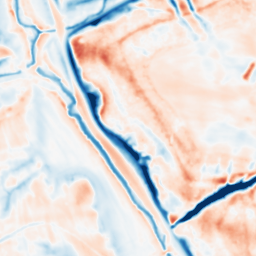
Category: multiscale
Decomposition family: dog_multiscale
Decomposition parameters: sigma_ratio: 1.4
n_scales: 6
base_sigma: 1
Upsampling method: cubic_catmull_rom
Upsampling parameters: scale: 2
Upsampling scale: 2